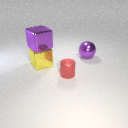
small red metal cylinder to the right of large yellow metal cube